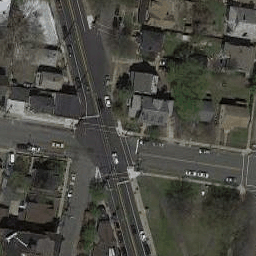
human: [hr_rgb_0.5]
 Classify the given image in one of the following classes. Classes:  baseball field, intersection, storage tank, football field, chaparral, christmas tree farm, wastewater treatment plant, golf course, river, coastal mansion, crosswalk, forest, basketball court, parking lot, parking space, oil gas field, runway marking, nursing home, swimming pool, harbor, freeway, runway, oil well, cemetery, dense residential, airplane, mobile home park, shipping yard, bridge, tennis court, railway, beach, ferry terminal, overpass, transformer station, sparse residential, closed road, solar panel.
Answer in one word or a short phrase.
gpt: intersection